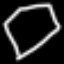
Label: diamond